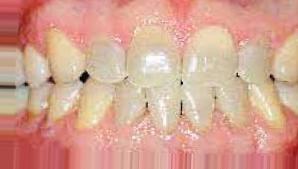
Condition: Tooth Discoloration